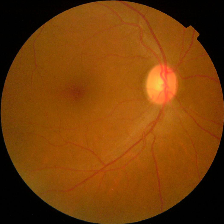
Diabetic retinopathy grade: No DR